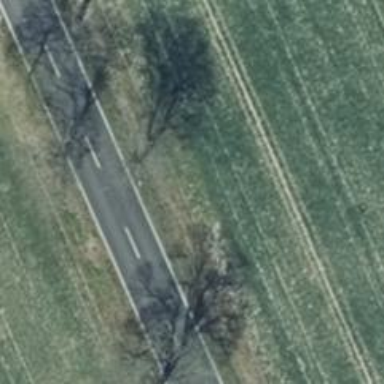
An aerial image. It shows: Row of deciduous broadleaved trees.